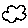
Label: cloud